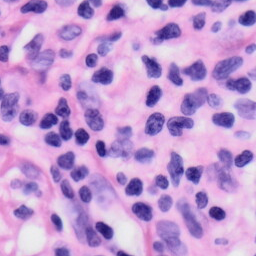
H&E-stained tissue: Skin